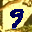
Label: 9